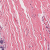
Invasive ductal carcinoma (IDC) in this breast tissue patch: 0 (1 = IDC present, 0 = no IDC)